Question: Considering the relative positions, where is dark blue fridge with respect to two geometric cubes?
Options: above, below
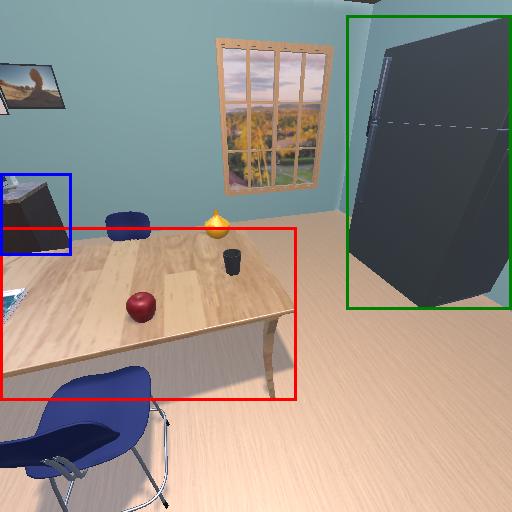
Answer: above